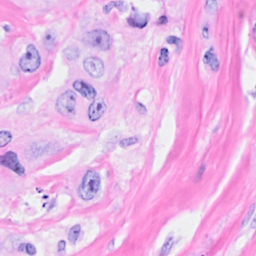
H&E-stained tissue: Breast